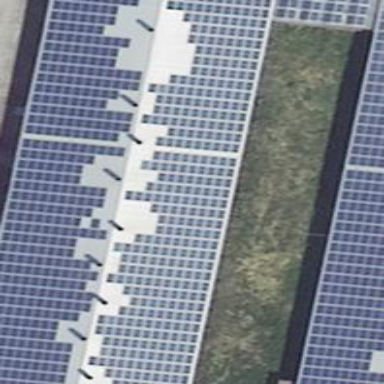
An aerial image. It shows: Building featuring small installation solar photovoltaic panel for electricity generation.